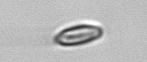
Label: Chrysochromulina